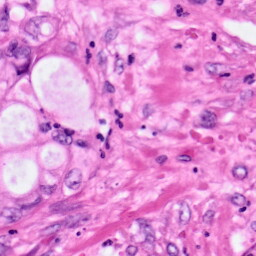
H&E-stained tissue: Pancreatic